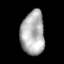
Tissue: lung
Cell type: T cells
Senescence score: 0.238
Nuclear area (px): 1025
Mean DAPI intensity: 174.731